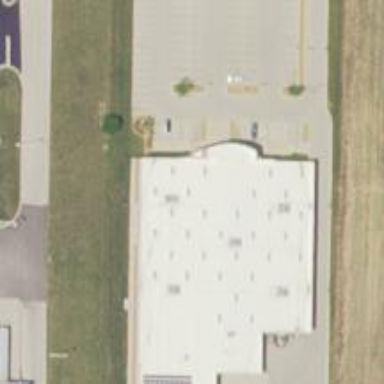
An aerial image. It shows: Retail building.